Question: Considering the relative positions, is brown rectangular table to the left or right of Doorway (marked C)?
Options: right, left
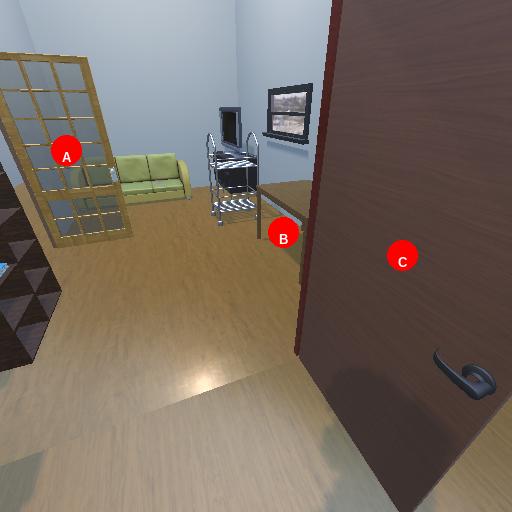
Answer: right